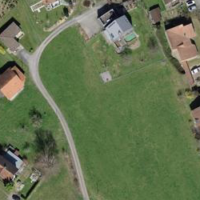
EUNIS habitat code: 55
Species observed at this site:
Corylus avellana